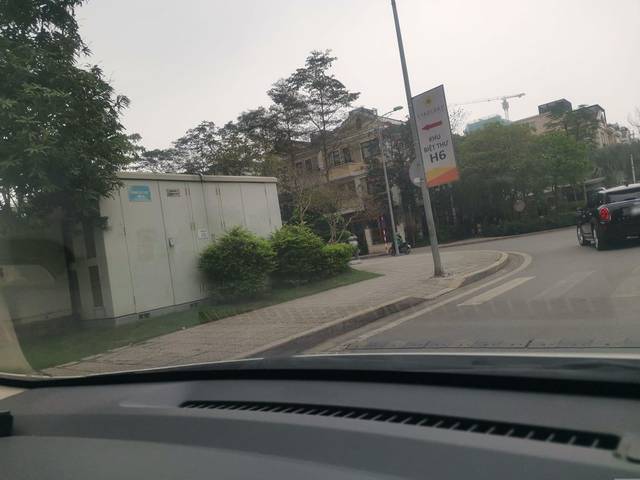
Region: Vietnam
Coordinates: 21.053, 105.793